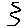
Label: zigzag